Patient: sex M, age 59
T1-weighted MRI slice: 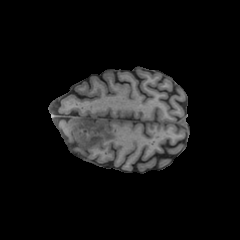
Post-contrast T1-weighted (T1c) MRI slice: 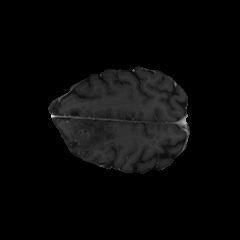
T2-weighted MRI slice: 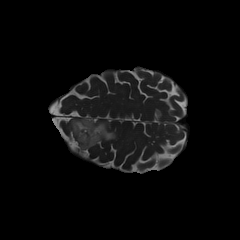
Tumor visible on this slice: yes
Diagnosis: Oligodendroglioma, IDH-mutant, 1p/19q-codeleted
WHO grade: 3